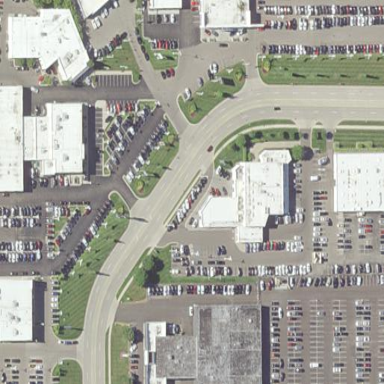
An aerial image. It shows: Parking area.